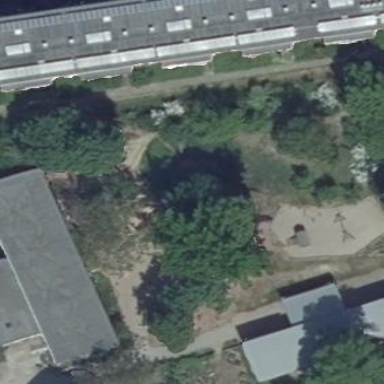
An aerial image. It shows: Kindergarten.